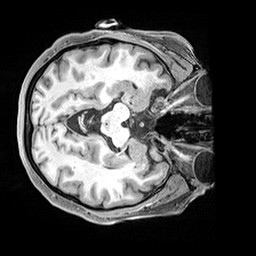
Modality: T1w
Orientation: axial
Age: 55
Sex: female
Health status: healthy
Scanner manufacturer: siemens
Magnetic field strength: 3 T
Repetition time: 2.4 s
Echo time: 0.00217 s